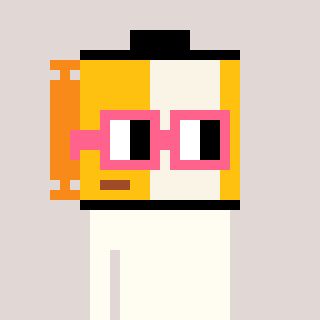
a pixel art character with square pink glasses, a film roll-shaped head and a grayscale-colored body on a warm background